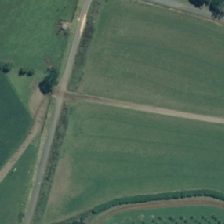
Land cover: shortrotation_cropland